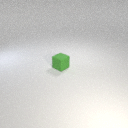
small green rubber cube